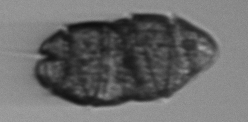
Label: Margalefidinium